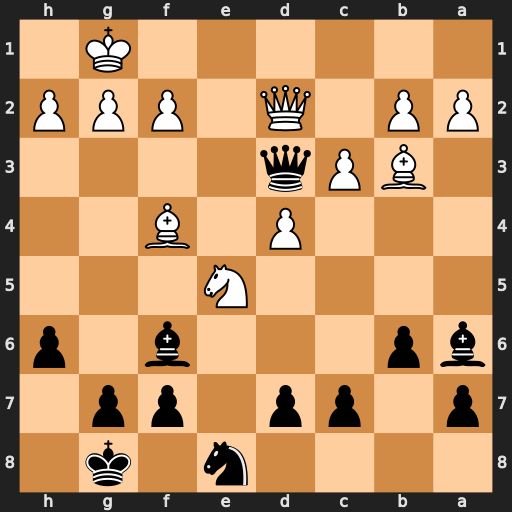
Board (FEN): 4n1k1/p1pp1pp1/bp3b1p/4N3/3P1B2/1BPq4/PP1Q1PPP/6K1
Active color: b
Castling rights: -
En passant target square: -
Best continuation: Qf1#